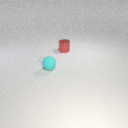
small red metal cylinder behind small cyan rubber sphere